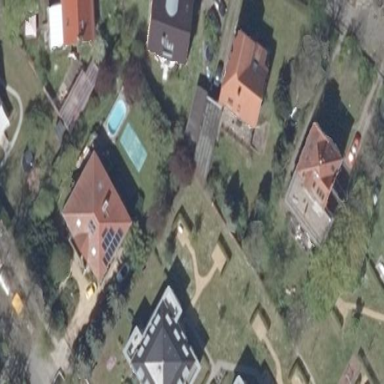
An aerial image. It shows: Residential garden area classified as leisure land.